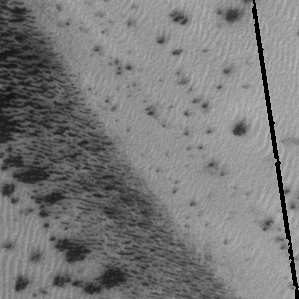
Label: frost